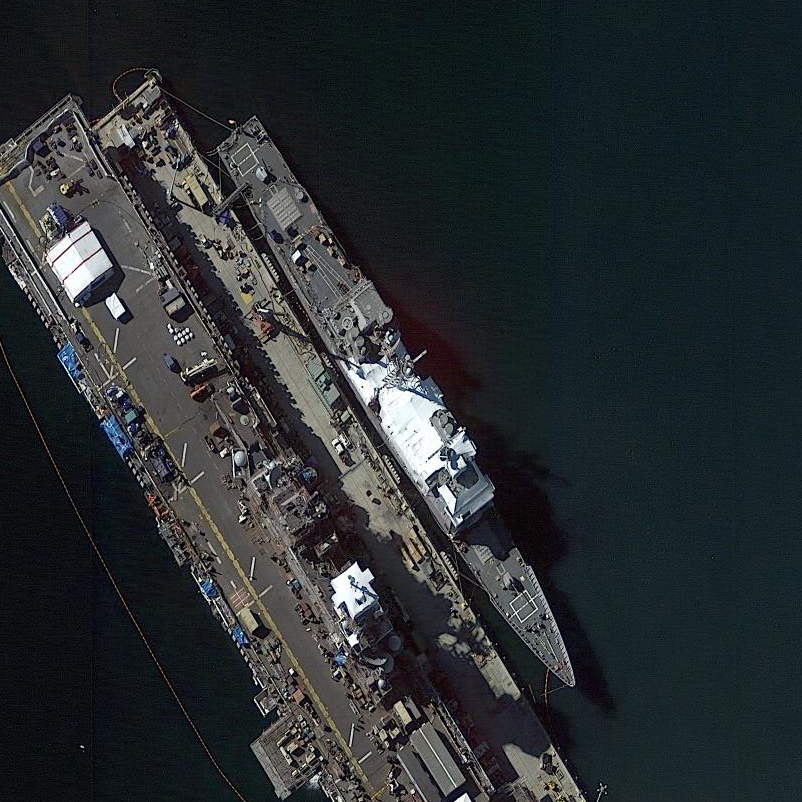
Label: cruiser